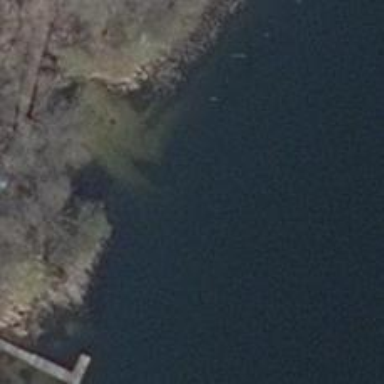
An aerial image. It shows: Man-made pier.